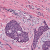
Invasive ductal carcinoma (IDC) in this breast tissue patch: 1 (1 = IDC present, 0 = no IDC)